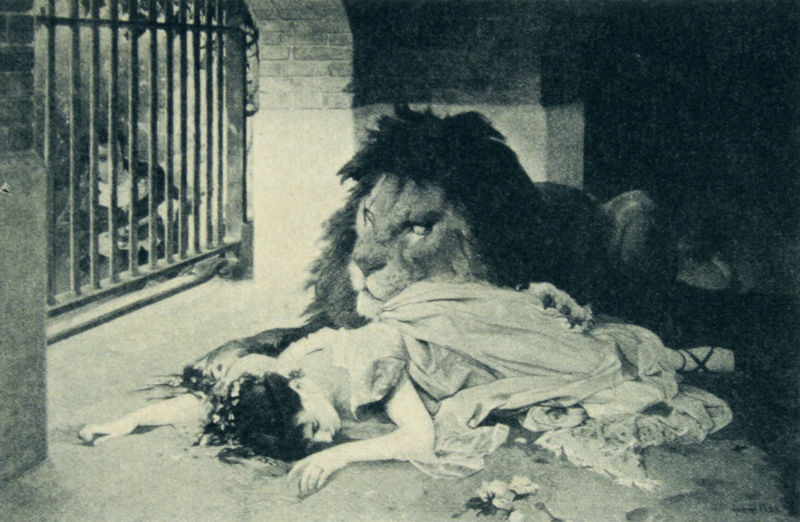
Titel: Die Löwenbraut
Künstler: Gabriel von Max
Schlagwörter: mann, schatten, mädchen, blumen, frau, kleid, licht, schwarz, tür, zeichnung, rosen, arme, augen, mensch, tod, tot, gitter, boden, mähne, schlafend, mauer, ziegel, grafik, backstein, füsse, schwarze haare, vergänglichkeit, blut, schwarz weiss, zirkus, krallen, zoo, stäbe, verwelkt, schnauze, gewehr, löwe, opfer, käfig, drama, rettung, wärter, raubtier, pranke, suizid, tragödie, äfig, augeb, #mauer